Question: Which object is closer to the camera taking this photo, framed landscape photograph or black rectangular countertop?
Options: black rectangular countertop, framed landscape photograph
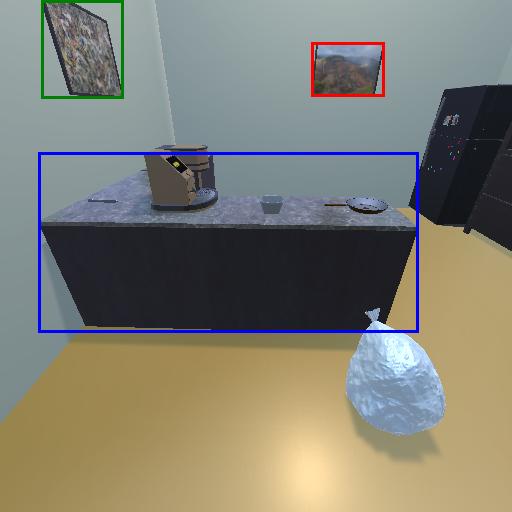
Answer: black rectangular countertop